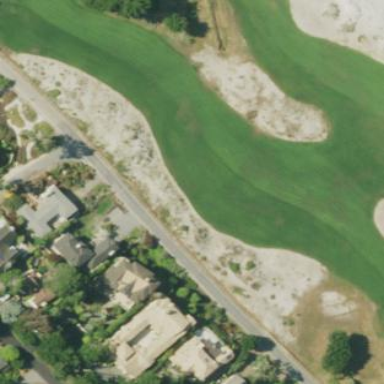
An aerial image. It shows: Golf fairway in the image.